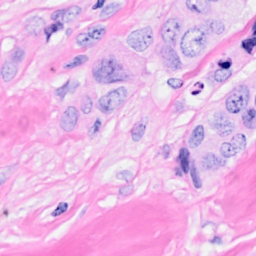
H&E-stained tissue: Breast